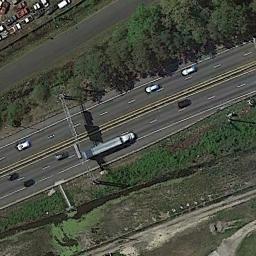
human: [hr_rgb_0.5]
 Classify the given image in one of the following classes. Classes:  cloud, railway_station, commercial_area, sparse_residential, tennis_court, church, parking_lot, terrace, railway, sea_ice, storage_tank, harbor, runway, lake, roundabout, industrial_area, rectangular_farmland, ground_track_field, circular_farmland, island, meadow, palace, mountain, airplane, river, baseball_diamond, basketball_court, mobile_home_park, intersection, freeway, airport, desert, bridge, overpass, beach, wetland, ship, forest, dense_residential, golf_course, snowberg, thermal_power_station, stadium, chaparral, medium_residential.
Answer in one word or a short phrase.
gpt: freeway